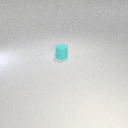
small cyan rubber cylinder